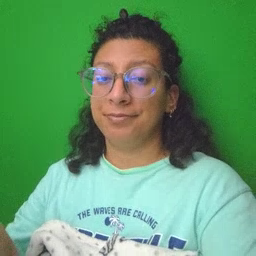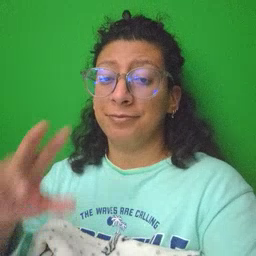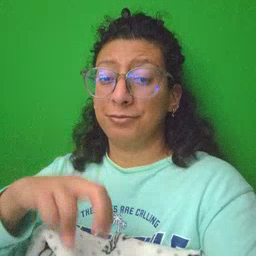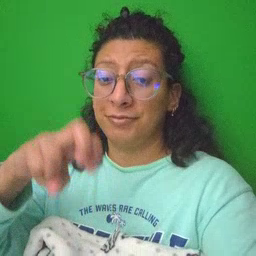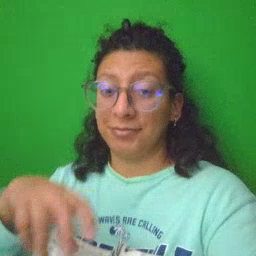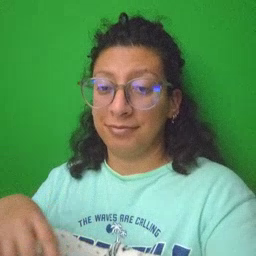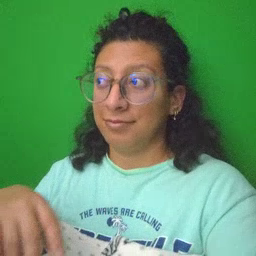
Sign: chair